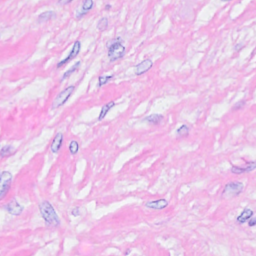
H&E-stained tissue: Breast